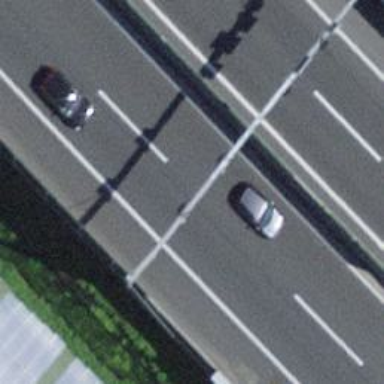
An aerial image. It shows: Asphalt motorway.